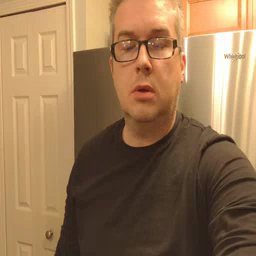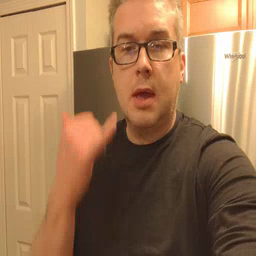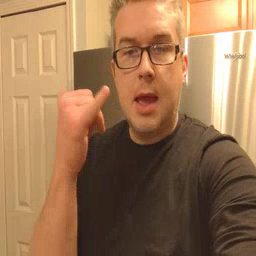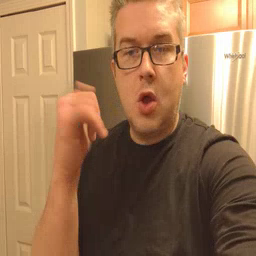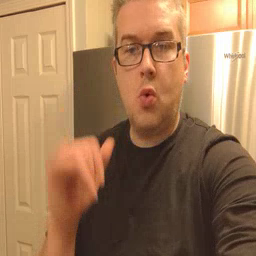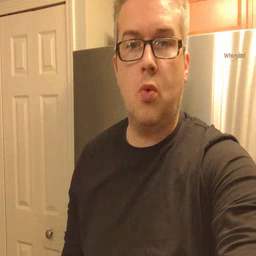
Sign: yellow